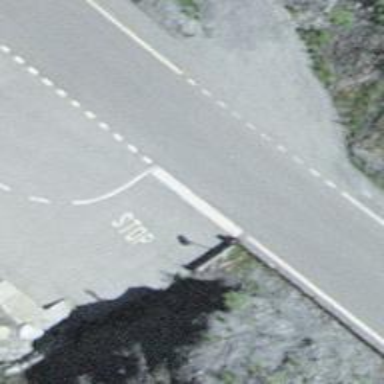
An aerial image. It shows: Road with steps.